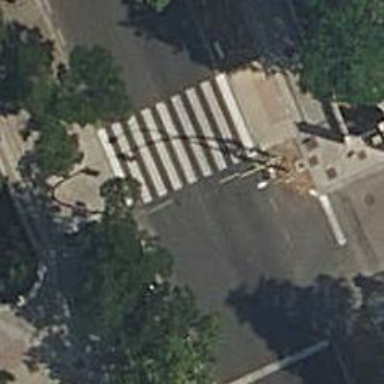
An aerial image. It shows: Road crossing with traffic signals.